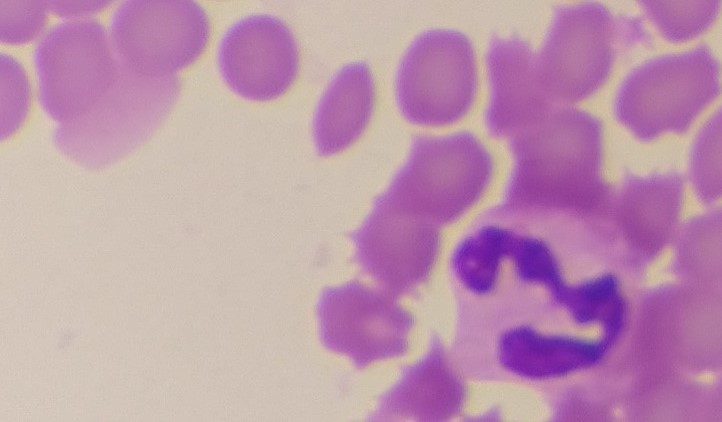
White blood cell type: Neutrophil